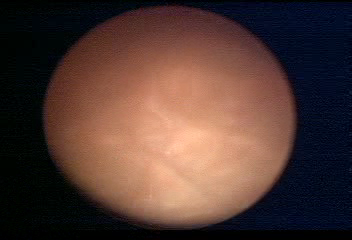
Modality: WLC
Class: Normal mucosa
Bladder cancer association: No